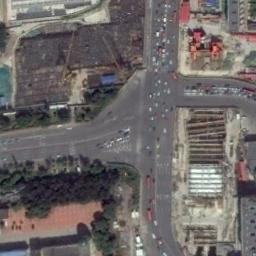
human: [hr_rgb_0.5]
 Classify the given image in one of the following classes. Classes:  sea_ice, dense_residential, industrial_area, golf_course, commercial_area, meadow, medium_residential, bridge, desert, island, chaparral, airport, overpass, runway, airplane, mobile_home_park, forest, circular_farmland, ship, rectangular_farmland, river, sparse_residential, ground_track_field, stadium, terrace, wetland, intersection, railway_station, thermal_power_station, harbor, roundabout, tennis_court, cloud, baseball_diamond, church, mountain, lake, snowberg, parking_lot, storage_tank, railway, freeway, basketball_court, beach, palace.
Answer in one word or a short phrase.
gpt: intersection